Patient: sex M, age 76
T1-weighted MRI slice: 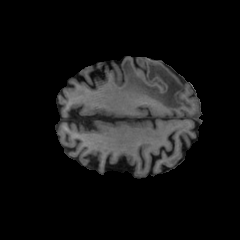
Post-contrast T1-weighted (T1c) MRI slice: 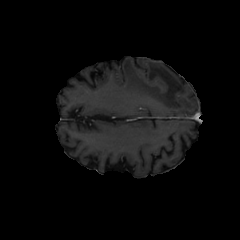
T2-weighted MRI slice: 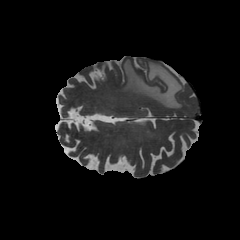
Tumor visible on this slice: yes
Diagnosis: Glioblastoma, IDH-wildtype
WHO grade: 4